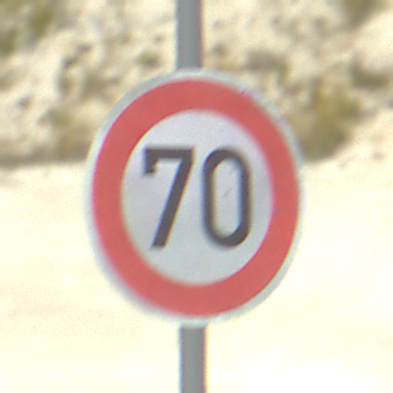
Verkehrszeichen: Geschwindigkeit70
Umgebung: Outdoor, Beach
Tageszeit: MorningAfternoon
Wetter: PartlyCloudy
Licht: Natural
Jahreszeit: NotSpecified
Kontrast: HighContrast